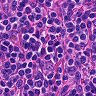
Metastatic tissue present: no